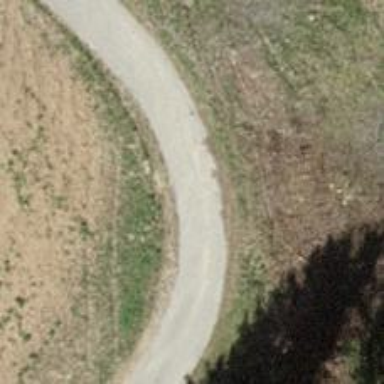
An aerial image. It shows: Gravel track with grade 2 tracktype.